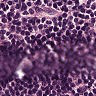
Metastatic tissue present: no